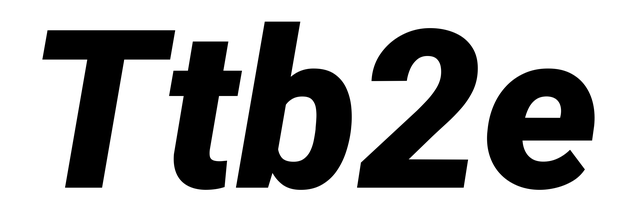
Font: Roboto-Italic_Black_Italic